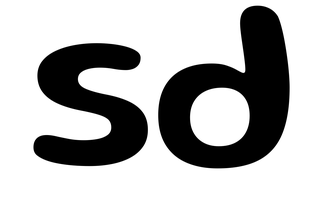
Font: Gluten_Medium